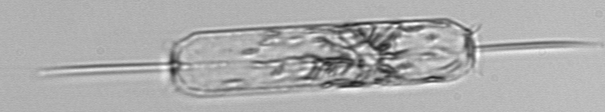
Label: Ditylum_brightwellii